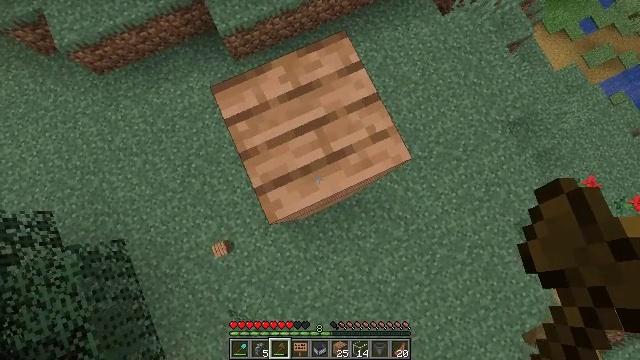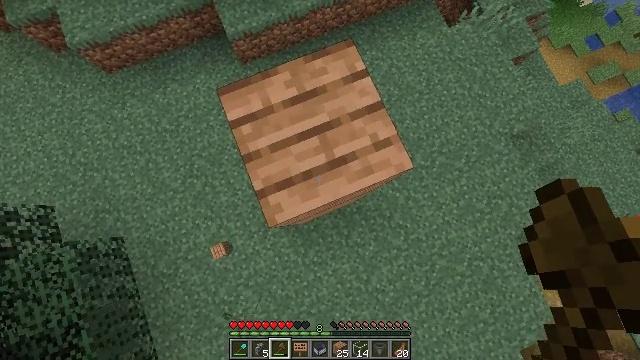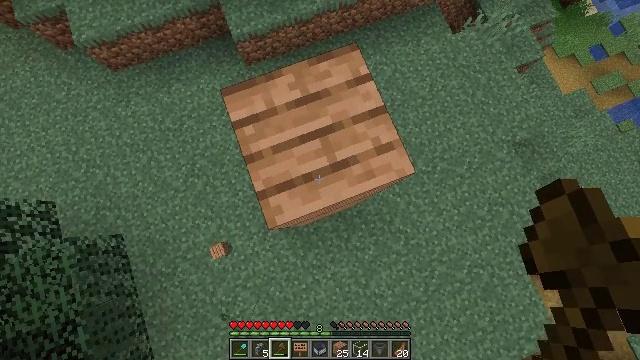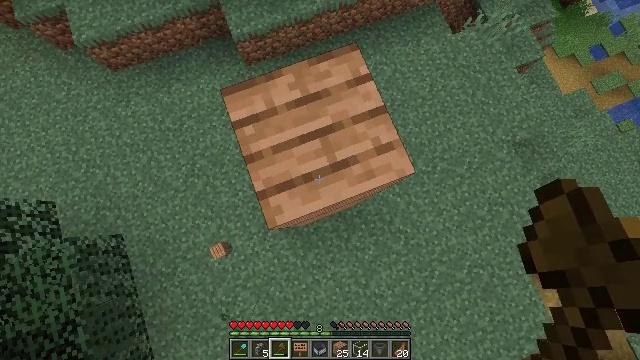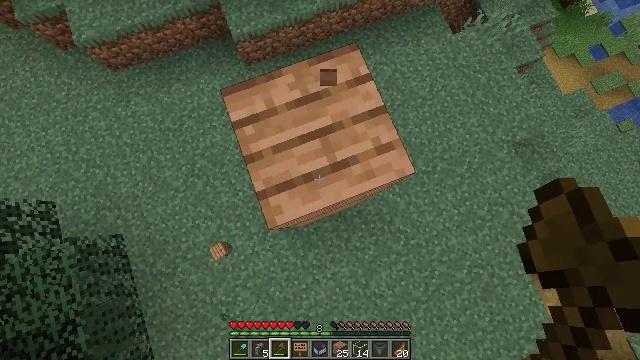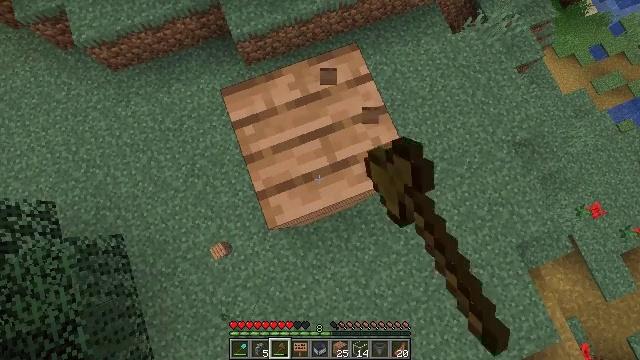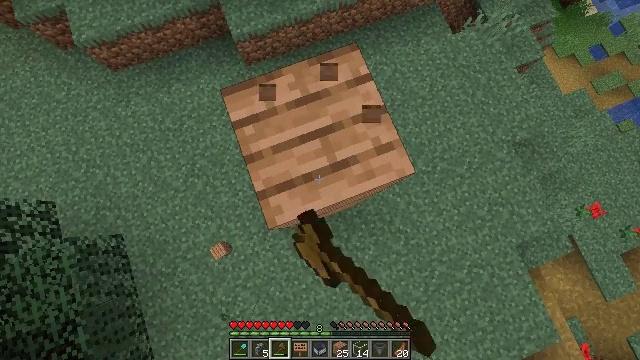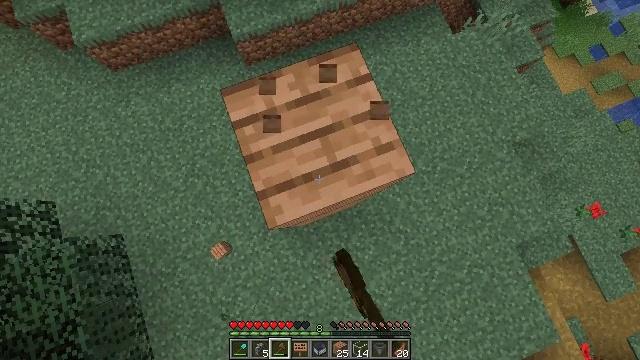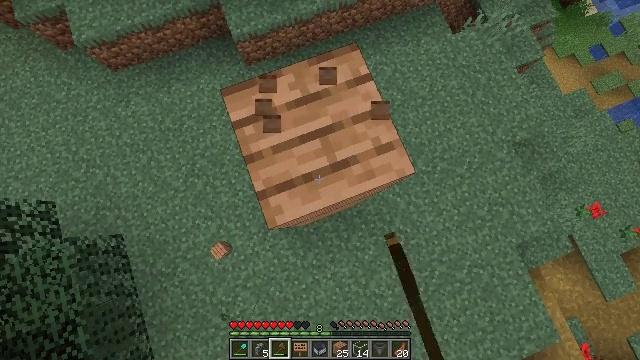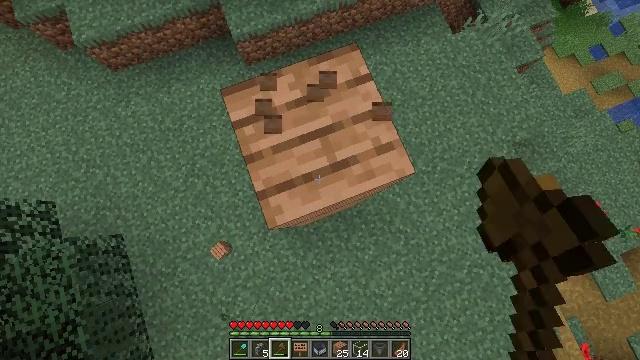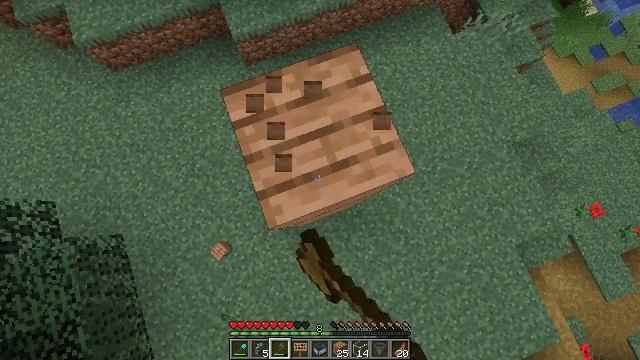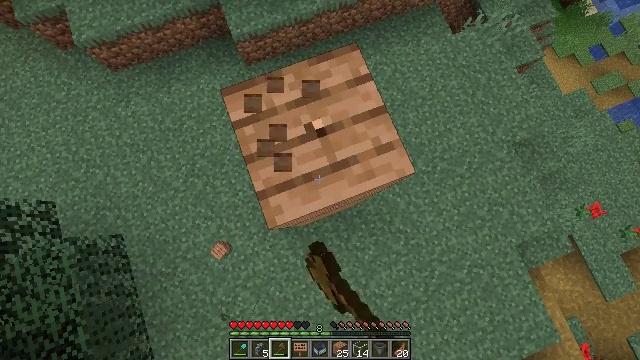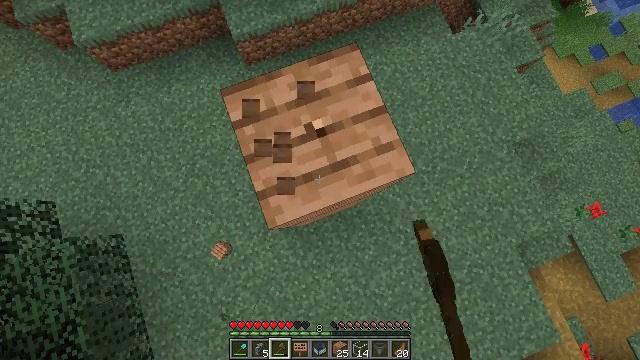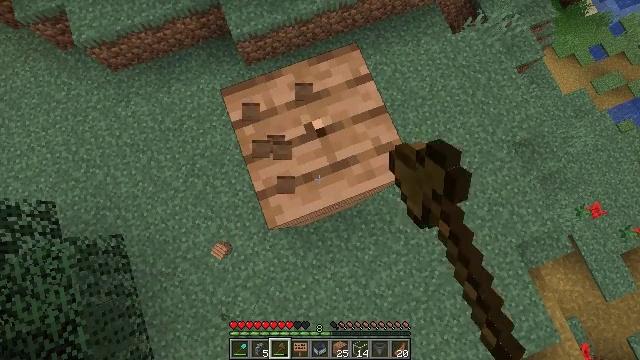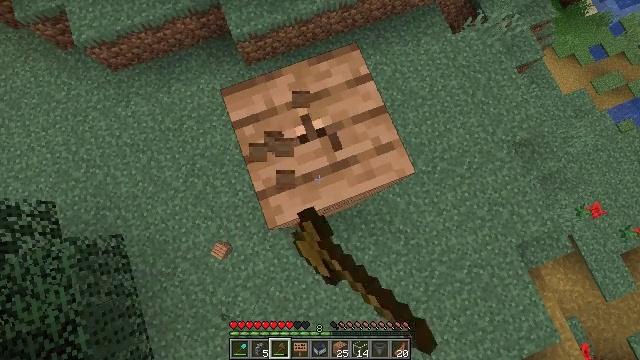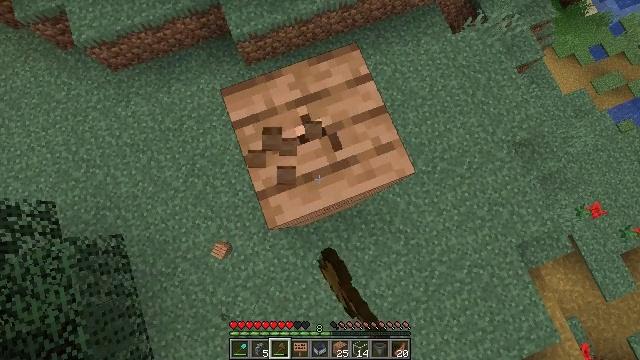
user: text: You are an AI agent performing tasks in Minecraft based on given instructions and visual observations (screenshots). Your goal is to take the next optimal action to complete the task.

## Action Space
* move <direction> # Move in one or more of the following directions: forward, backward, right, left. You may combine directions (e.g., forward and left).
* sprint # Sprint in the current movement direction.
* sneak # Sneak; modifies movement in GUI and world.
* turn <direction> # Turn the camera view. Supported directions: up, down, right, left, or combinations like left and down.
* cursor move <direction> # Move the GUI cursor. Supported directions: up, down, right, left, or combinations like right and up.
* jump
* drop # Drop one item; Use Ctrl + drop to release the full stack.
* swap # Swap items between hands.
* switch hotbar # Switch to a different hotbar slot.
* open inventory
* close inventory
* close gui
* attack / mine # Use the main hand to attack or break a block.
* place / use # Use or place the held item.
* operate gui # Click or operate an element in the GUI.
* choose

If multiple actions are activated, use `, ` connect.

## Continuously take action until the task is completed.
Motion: motion action
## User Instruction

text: Harvest jungle planks from a wall or floor.
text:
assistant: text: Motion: turn left and up
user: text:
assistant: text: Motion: turn left
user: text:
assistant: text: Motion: no_op
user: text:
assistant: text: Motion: attack / mine
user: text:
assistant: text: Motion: attack / mine
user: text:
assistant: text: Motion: attack / mine
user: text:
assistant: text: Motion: attack / mine
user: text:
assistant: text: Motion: attack / mine
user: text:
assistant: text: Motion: attack / mine
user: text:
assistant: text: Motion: attack / mine
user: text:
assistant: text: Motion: attack / mine
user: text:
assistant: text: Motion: attack / mine
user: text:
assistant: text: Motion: attack / mine
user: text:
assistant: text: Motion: attack / mine
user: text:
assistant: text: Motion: attack / mine
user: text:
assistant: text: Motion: attack / mine
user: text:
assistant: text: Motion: attack / mine
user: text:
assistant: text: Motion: attack / mine
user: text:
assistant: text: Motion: attack / mine
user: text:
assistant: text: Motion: attack / mine
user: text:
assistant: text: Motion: attack / mine
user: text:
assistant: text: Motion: attack / mine
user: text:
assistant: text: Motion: attack / mine
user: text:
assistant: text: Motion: attack / mine
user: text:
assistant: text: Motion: attack / mine
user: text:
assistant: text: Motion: attack / mine
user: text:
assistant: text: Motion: attack / mine
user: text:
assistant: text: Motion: attack / mine
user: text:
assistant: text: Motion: attack / mine
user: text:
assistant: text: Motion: attack / mine